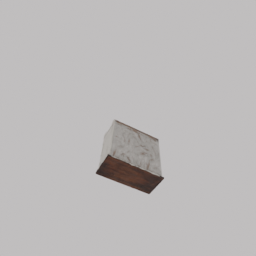
Label: furniture